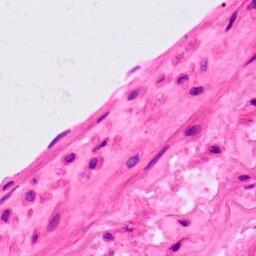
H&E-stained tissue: Lung